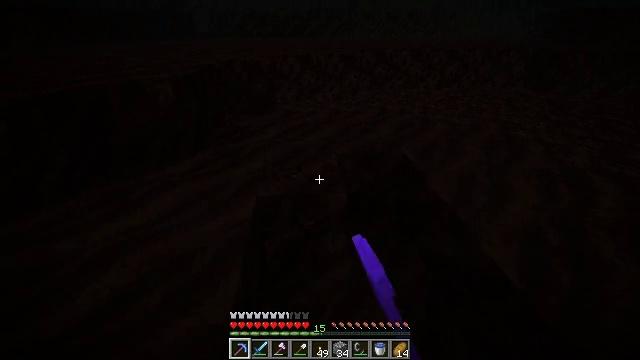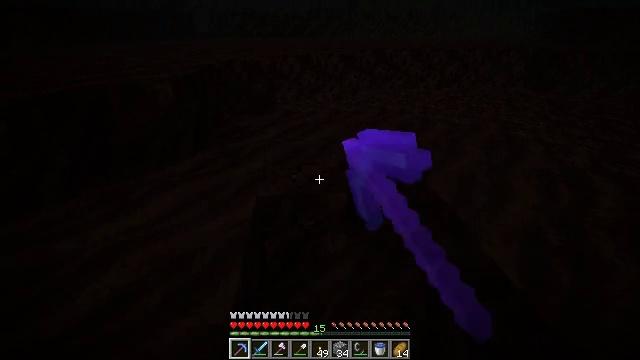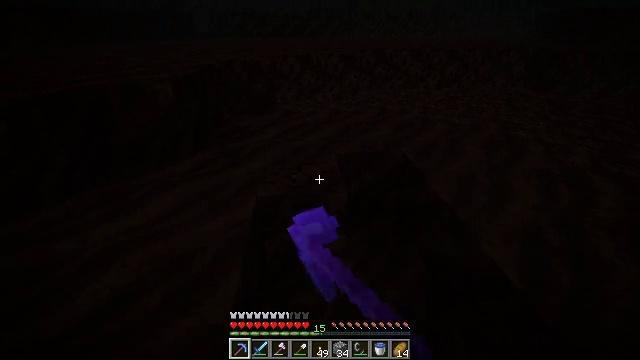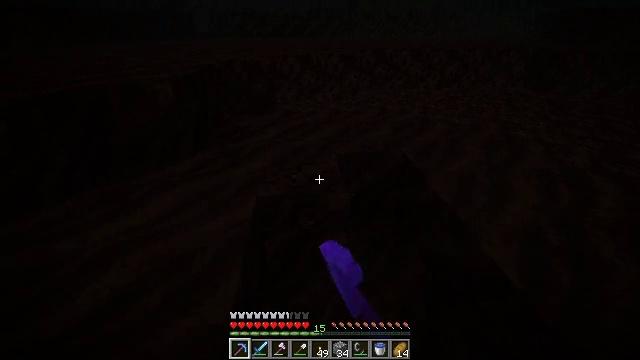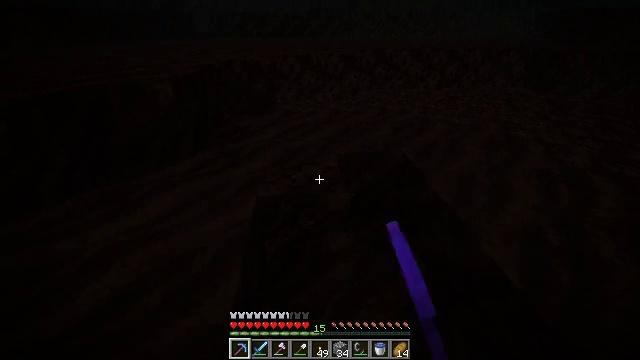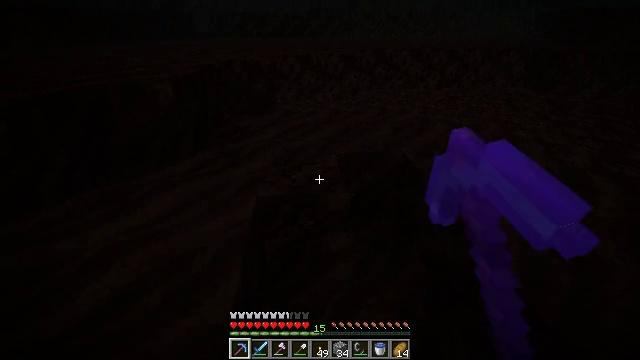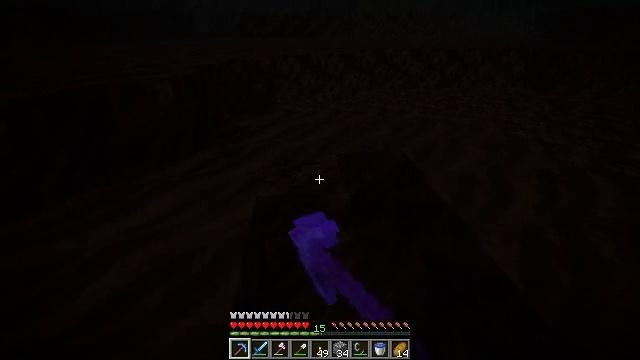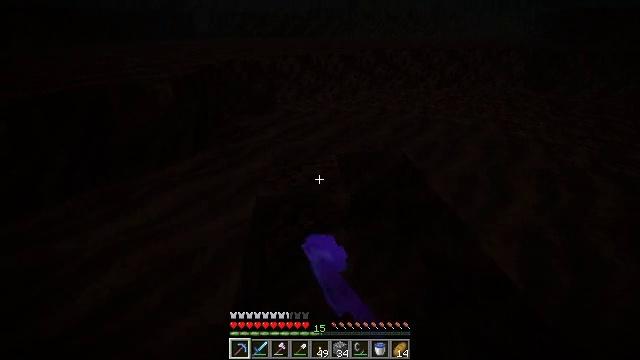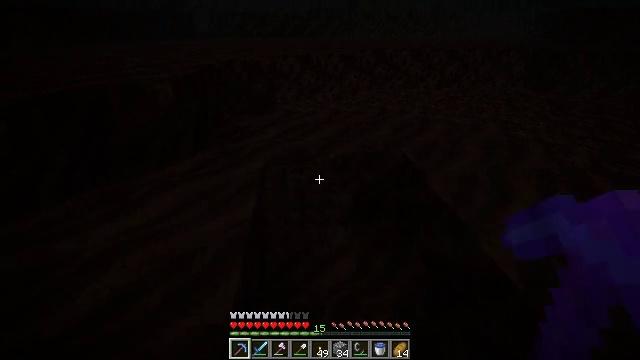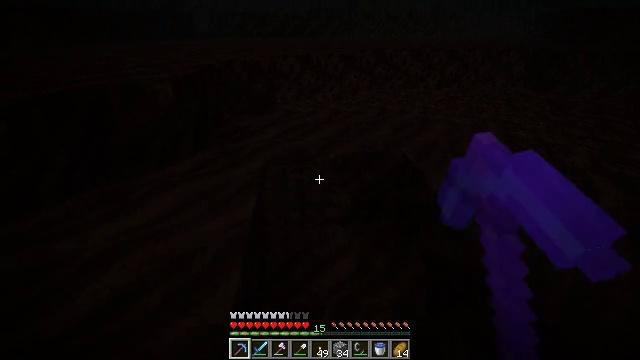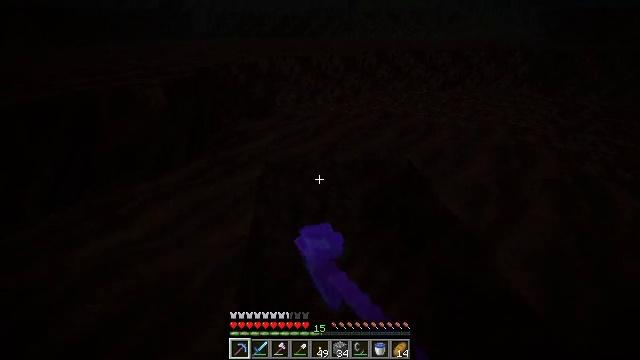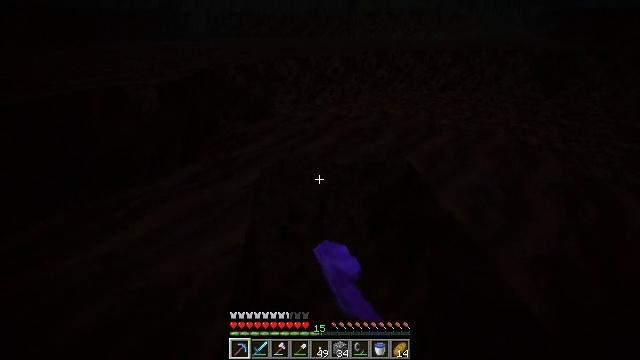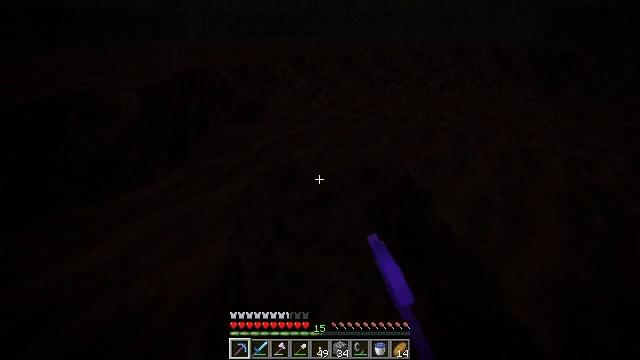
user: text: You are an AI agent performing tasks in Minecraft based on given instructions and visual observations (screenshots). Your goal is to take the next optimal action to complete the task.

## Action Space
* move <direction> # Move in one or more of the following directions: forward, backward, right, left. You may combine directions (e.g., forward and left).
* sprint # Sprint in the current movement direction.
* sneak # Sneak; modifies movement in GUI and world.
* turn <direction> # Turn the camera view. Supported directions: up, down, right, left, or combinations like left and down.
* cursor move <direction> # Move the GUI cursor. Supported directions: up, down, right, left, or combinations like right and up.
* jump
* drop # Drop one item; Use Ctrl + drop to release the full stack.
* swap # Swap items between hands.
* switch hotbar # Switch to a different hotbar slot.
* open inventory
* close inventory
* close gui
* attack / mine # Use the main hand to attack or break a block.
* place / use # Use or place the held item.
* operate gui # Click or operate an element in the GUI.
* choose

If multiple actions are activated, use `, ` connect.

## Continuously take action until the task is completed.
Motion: motion action
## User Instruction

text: Dig soul soil with a shovel.
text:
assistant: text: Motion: attack / mine
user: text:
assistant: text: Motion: attack / mine
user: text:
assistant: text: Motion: attack / mine
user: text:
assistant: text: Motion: attack / mine
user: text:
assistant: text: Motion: attack / mine
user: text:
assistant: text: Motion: attack / mine
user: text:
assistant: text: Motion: attack / mine
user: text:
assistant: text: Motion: attack / mine
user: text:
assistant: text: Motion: move forward, attack / mine
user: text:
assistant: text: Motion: move forward, attack / mine
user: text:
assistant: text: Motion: move forward and move right, attack / mine
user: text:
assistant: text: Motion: move forward and move right
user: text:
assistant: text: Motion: no_op